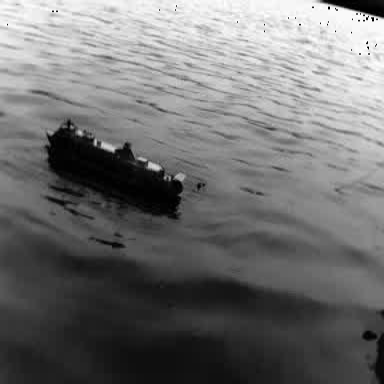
There is a container_ship in the infrared image.